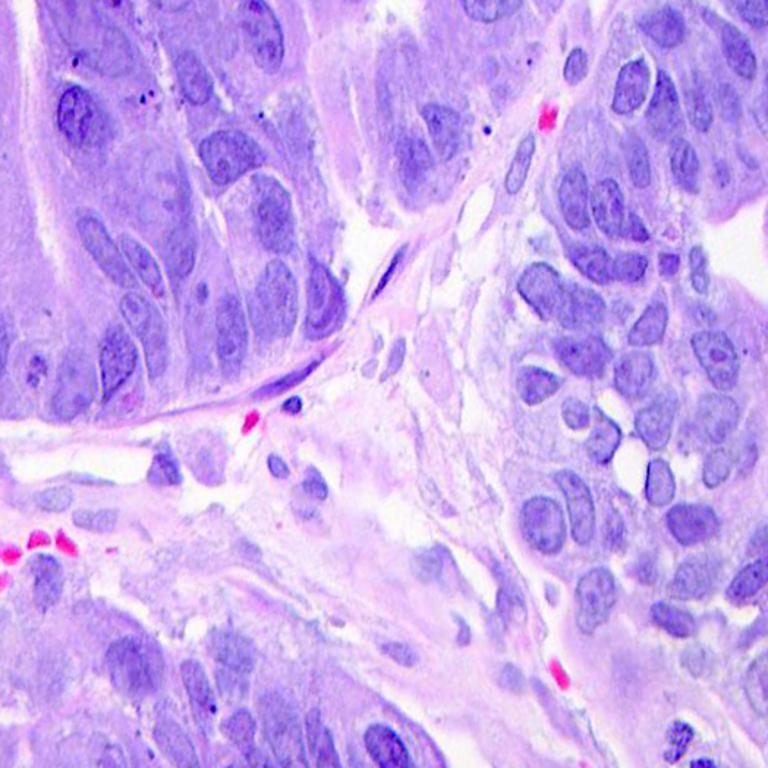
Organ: colon
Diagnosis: adenocarcinomas